Question: I've got the following layout file, which has a 'GridView' and an 'ImageView' behind that as the background.
'''
<?xml version="1.0" encoding="utf-8"?>
<FrameLayout
xmlns:android="http://schemas.android.com/apk/res/android"
android:layout_width="fill_parent"
android:layout_height="fill_parent"
android:background="#FFFFFF">
<ImageView
android:layout_width="wrap_content"
android:layout_height="wrap_content"
android:layout_gravity="bottom|right"
android:layout_marginRight="-70dp"
android:layout_marginBottom="-50dp"
android:src="@drawable/s_background"/>
<LinearLayout xmlns:android="http://schemas.android.com/apk/res/android"
android:layout_width="fill_parent"
android:layout_height="fill_parent">
<GridView xmlns:android="http://schemas.android.com/apk/res/android"
android:id="@+id/gridview"
android:layout_width="match_parent"
android:layout_height="match_parent"
android:columnWidth="90dp"
android:numColumns="auto_fit"
android:verticalSpacing="10dp"
android:horizontalSpacing="10dp"
android:stretchMode="columnWidth"
android:gravity="center"/>
</LinearLayout>
</FrameLayout>
'''
And this is the layout I use for the actual item in each "cell" of the grid :
'''
<?xml version="1.0" encoding="utf-8"?>
<LinearLayout xmlns:android="http://schemas.android.com/apk/res/android"
android:layout_width="match_parent"
android:layout_height="match_parent">
<TextView
android:id="@+id/cardInGrid"
android:layout_width="match_parent"
android:layout_height="match_parent"
android:gravity="center"
android:singleLine="true"
android:textSize="40sp"
android:textColor="#660099"
android:typeface="serif"/>
</LinearLayout>
'''
I'm seeing the following on my device at the moment :

Is there any way of making each item in the GridView larger, so it fits the size of the screen and I don't have un-used white space at the bottom of the display?
This works fine on an emulator, but on a device the screen resolution is higher, hence getting the white space at the bottom.
Many thanks
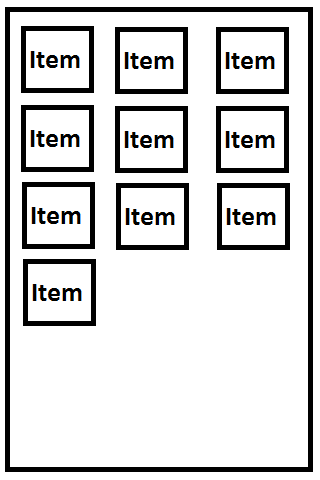
Answer: Not automatically.
In particular, your cells are text. Android is not exactly in position to guess how big the text should be to accomplish your aims, particularly once you take word-wrap into account.
The point of 'GridView' is to have "un-used white space at the bottom of the display", if you do not have enough data to fill the screen, so that it can flexibly handle multiple screen sizes and also accommodate scrolling if there is more data. If you are aiming for something akin to the dashboard pattern, consider using <URL> or something along those lines.